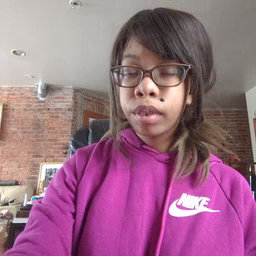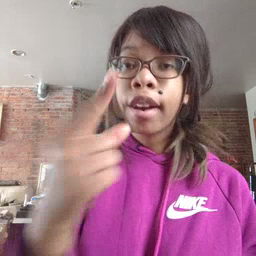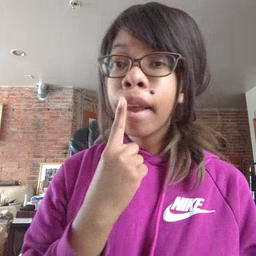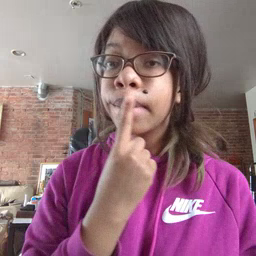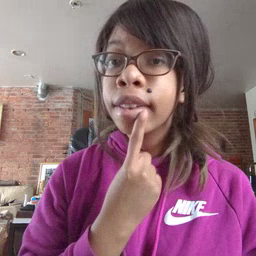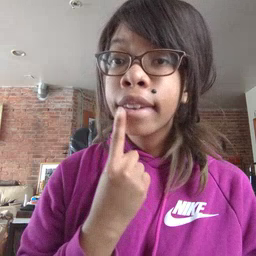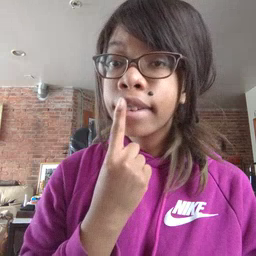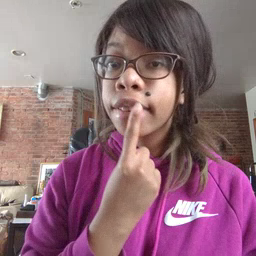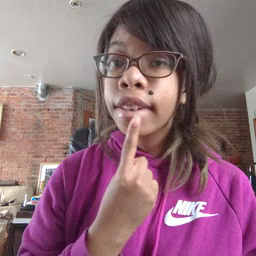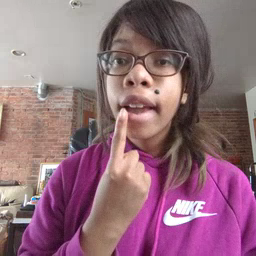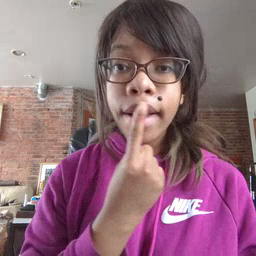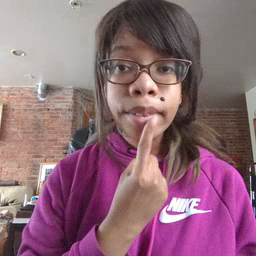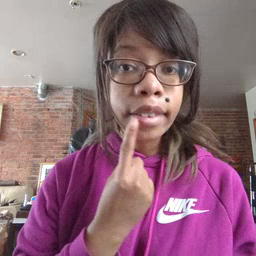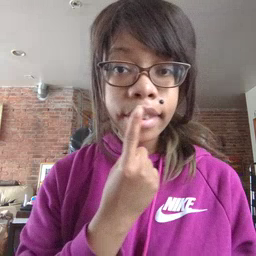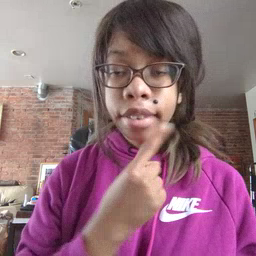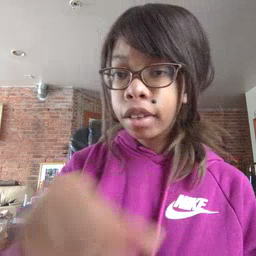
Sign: lips